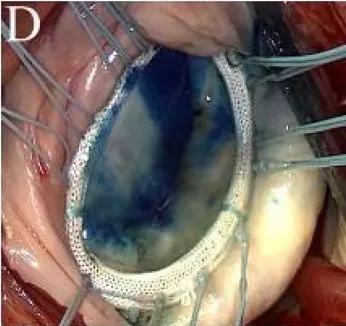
(D) Successful result of saline injection test after mitral valvuloplasty.
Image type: endoscopy (gi_endoscopy)